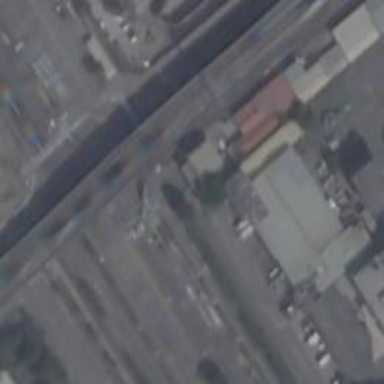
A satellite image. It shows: Viaduct bridge on motorway link.